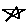
Label: star